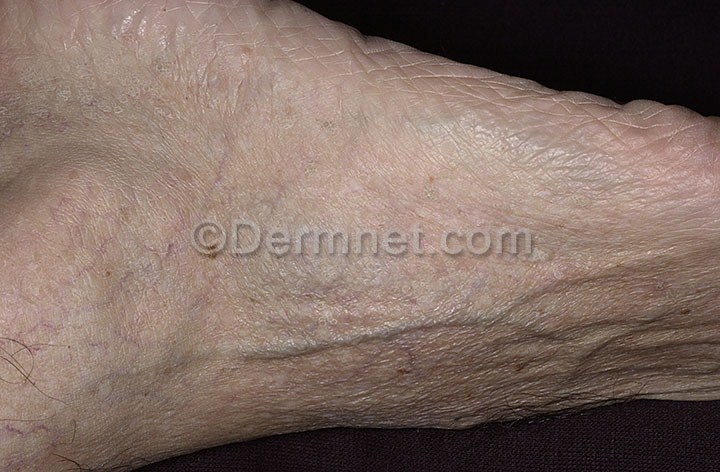
Disease: Seborrheic Keratoses and other Benign Tumors